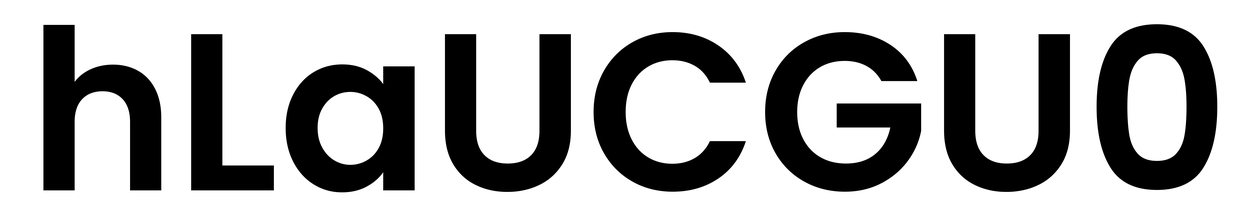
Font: Poppins-SemiBold